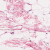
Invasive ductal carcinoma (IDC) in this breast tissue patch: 0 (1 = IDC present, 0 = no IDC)